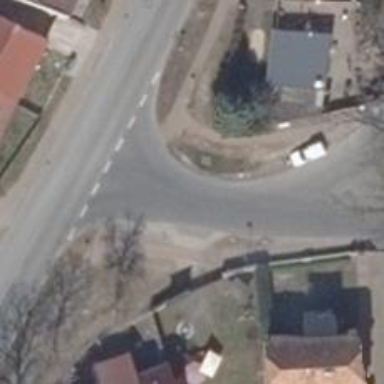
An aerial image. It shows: Asphalt road in residential area.